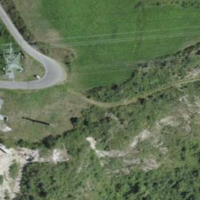
EUNIS habitat code: 23
Species observed at this site:
Aporia crataegi
Coenonympha pamphilus
Parnassius apollo